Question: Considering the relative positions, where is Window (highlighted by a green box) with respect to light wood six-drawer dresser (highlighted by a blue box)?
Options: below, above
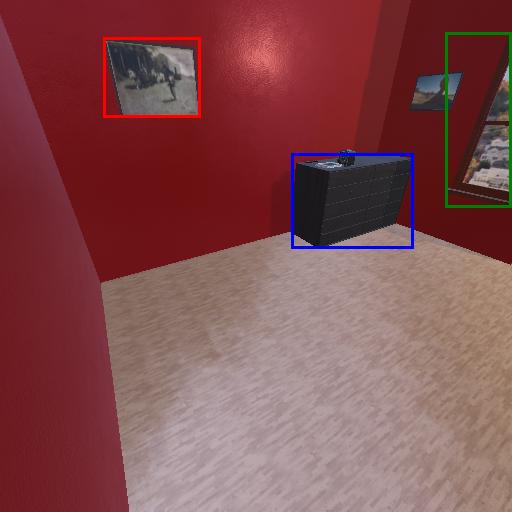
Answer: below